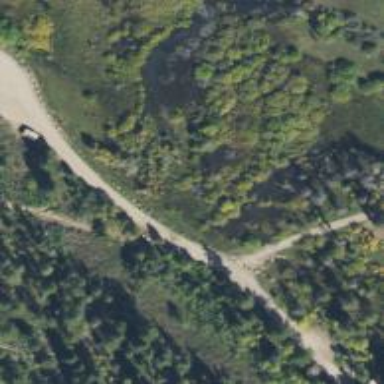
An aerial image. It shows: Service road used for intermediate level Nordic hiking. The trail is groomed for classic hiking.